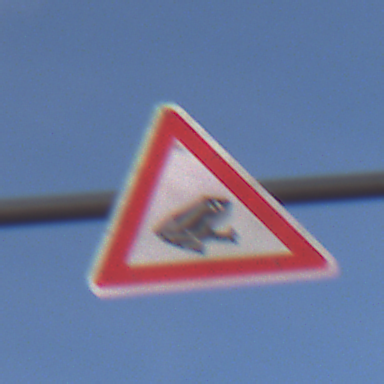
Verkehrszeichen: AmphibienwanderungLinks
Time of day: MorningAfternoon
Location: Outdoor (Nature)
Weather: PartlyCloudy
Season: NotSpecified
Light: Natural